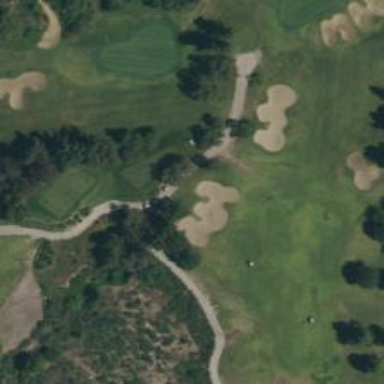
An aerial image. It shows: Golf cartpath that is also road path.